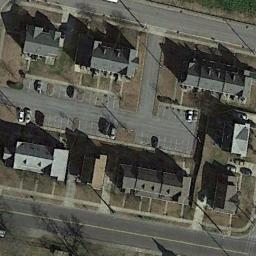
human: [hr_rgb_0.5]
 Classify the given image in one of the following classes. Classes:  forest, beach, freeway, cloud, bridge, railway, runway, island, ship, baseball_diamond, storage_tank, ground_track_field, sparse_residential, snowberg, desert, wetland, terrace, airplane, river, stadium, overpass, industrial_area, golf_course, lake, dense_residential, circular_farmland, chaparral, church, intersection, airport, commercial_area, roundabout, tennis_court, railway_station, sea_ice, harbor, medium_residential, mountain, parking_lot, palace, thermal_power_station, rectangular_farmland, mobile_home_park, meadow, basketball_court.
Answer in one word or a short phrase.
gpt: medium_residential